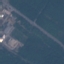
Label: Highway